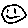
Label: smiley face